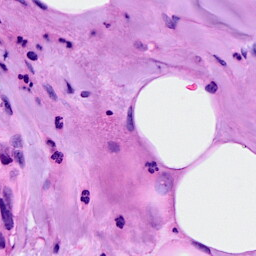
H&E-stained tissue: Breast